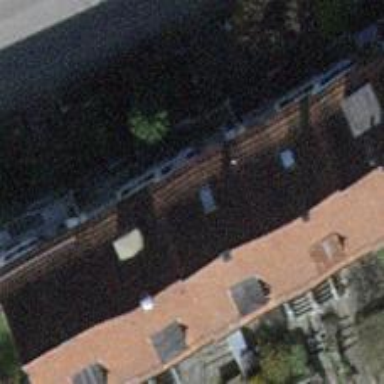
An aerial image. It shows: Building with tile roof.